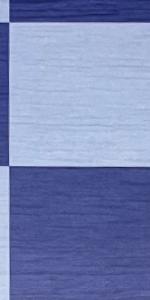
Label: Empty